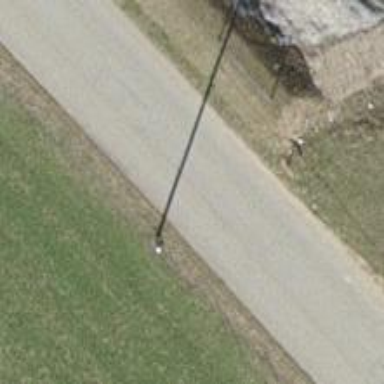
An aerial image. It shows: Minor power line with 8 cables.